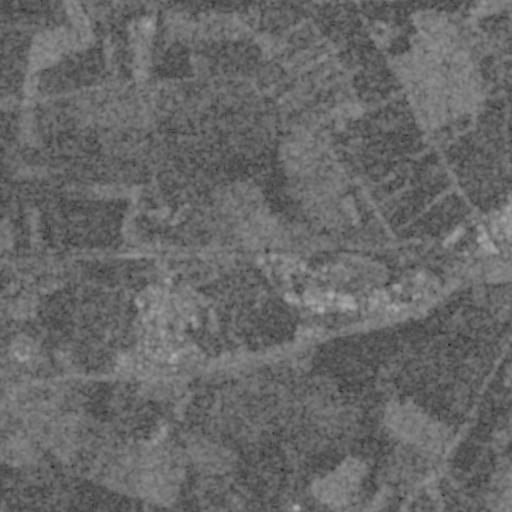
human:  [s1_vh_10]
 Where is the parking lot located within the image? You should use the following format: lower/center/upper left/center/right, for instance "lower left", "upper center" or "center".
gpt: The parking lot is located in the center right of the image.
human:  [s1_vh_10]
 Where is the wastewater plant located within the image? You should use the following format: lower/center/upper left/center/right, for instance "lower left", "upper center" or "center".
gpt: The wastewater plant is located in the lower right of the image.
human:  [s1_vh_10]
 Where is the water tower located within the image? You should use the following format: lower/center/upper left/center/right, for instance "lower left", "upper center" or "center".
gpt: The water tower is located in the lower left of the image.
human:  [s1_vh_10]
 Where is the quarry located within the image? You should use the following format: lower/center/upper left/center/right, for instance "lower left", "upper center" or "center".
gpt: There is no quarry in the image.

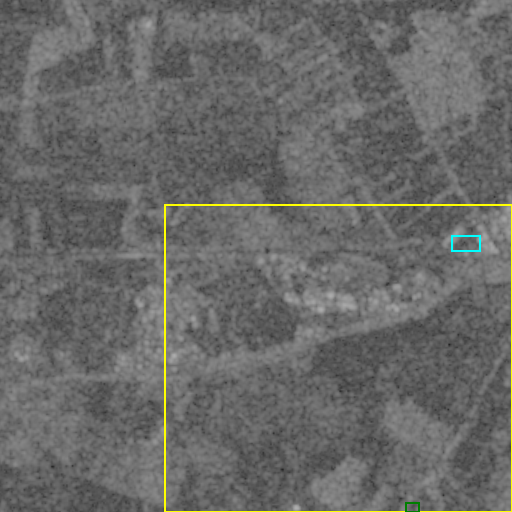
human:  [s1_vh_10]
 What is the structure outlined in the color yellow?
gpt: The structure outlined in yellow is a crop field.
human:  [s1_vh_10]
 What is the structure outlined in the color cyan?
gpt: The structure outlined in cyan is a parking lot.
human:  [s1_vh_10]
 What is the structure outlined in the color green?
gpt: The structure outlined in green is a wastewater plant.
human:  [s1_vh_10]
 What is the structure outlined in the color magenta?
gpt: There is no magenta outline.